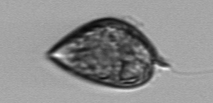
Label: Prorocentrum_micans